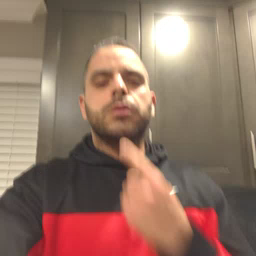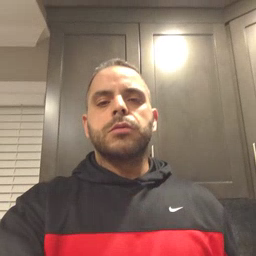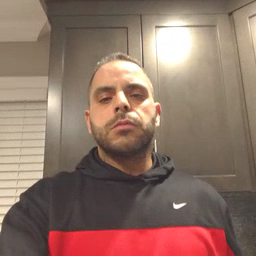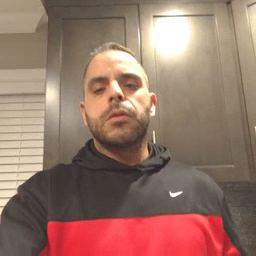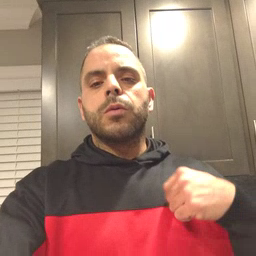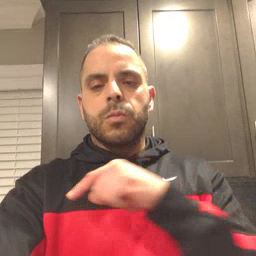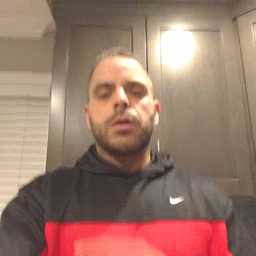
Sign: weus